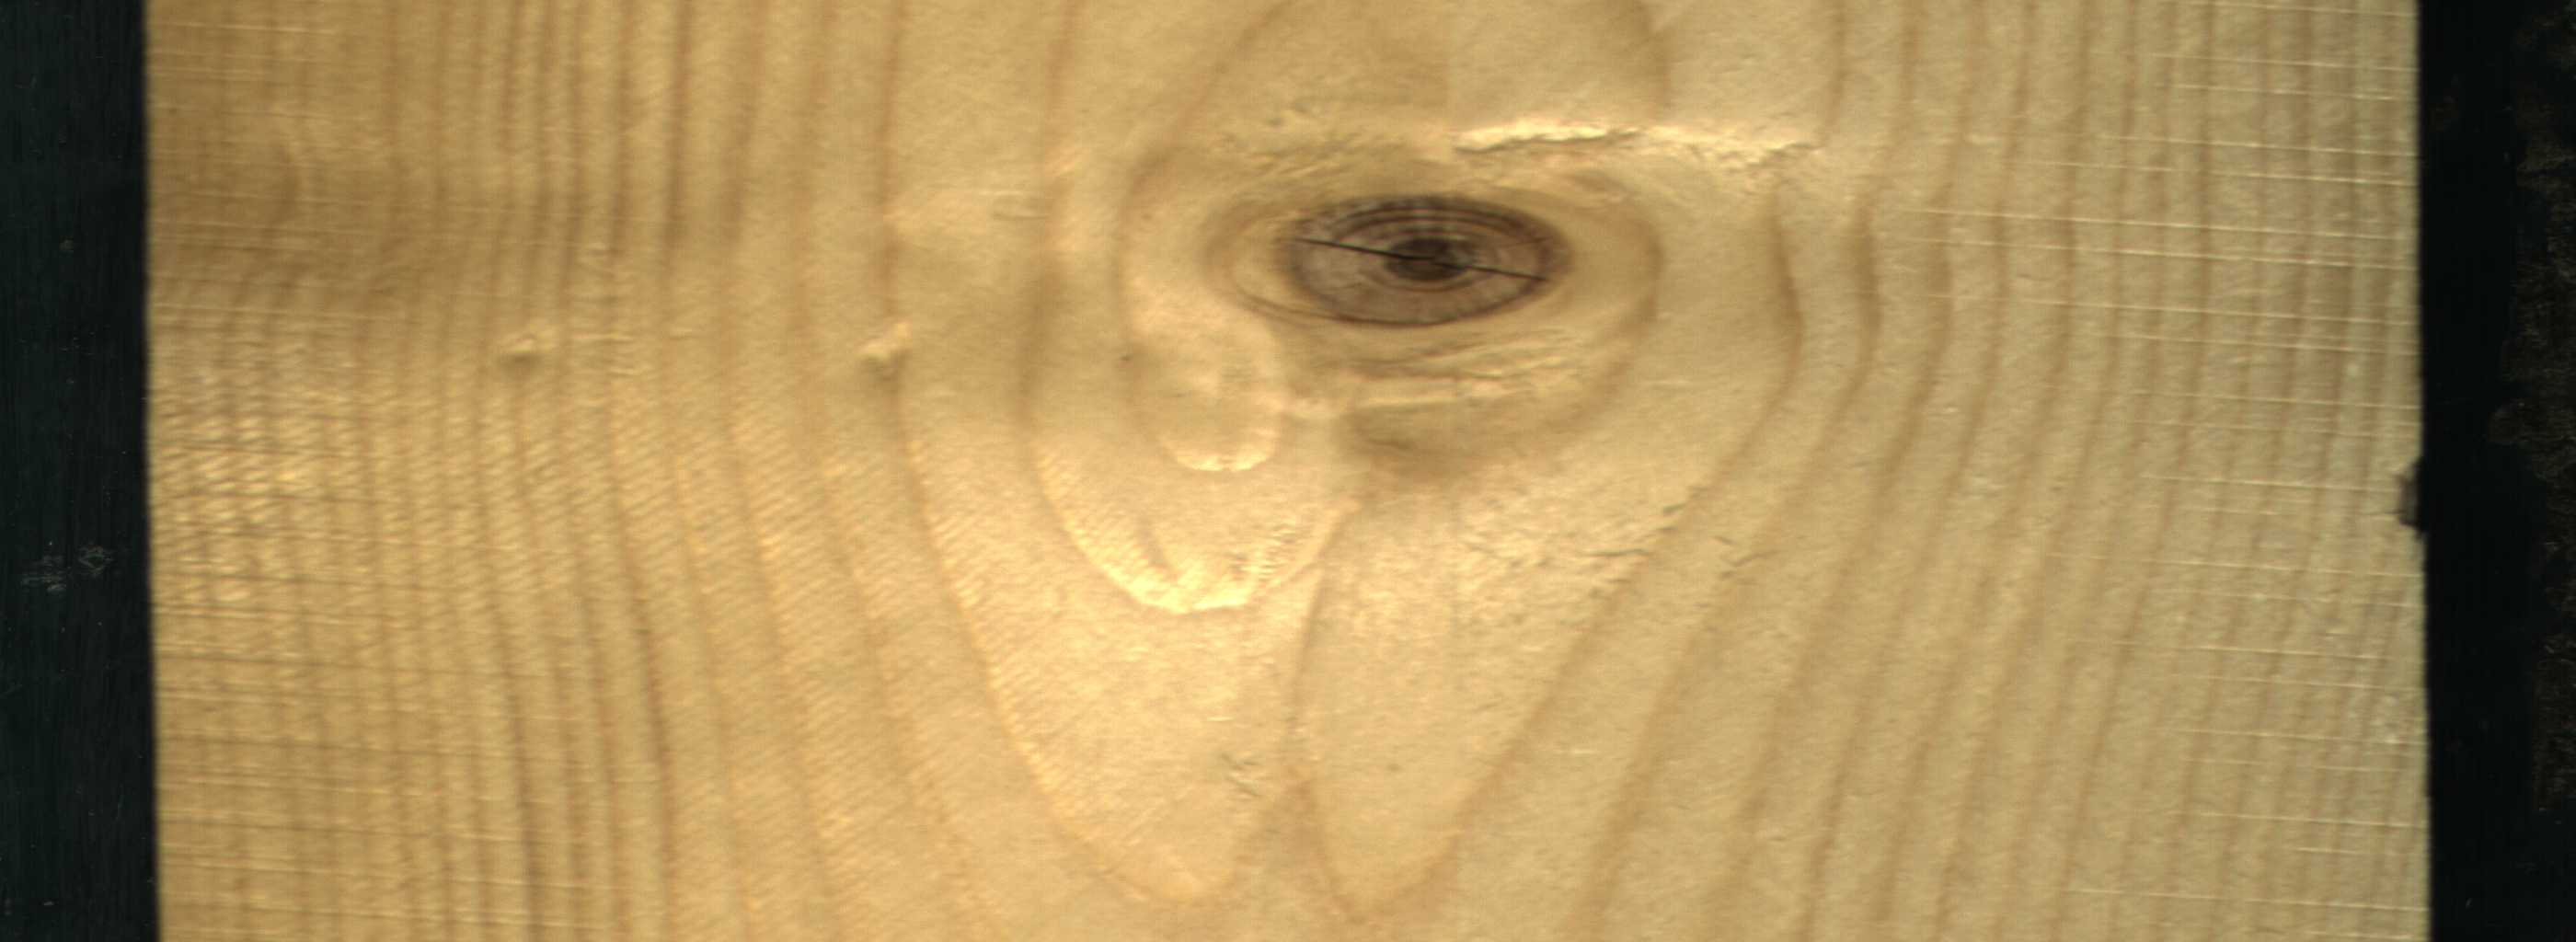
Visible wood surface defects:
knot_with_crack